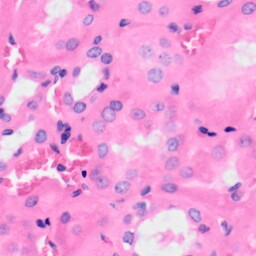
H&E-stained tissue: Kidney